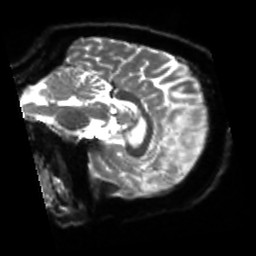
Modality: sbref
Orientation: sagittal
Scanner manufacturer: siemens
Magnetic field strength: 3 T
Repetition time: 4 s
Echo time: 0.0594 s